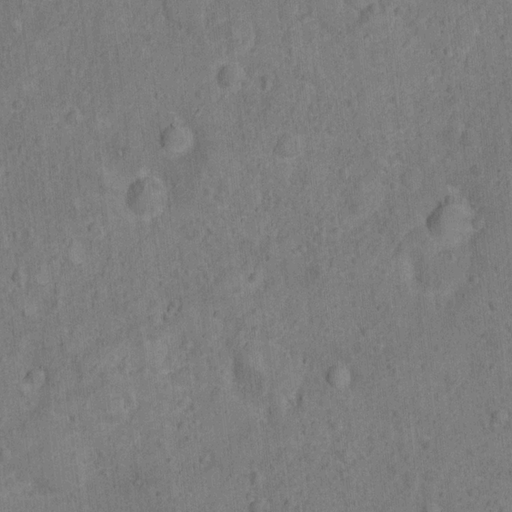
Classes present: Background